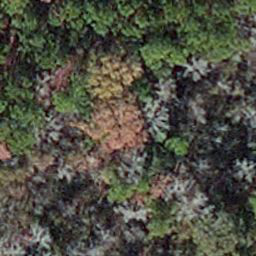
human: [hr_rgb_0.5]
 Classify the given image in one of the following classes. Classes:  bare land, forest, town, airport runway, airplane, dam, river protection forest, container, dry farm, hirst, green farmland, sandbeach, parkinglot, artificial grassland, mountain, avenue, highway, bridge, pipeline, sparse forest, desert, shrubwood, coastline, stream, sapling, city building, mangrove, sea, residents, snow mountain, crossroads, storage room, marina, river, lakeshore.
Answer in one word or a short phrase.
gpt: sapling